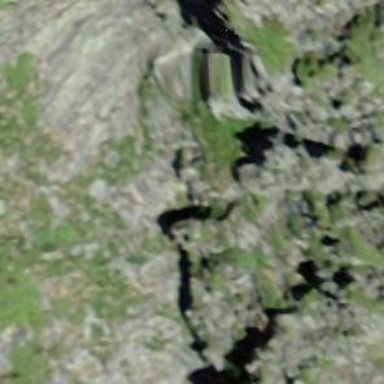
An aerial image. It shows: Rocky path.